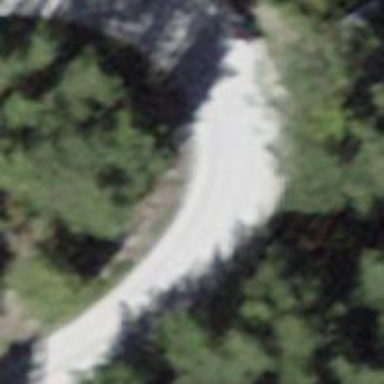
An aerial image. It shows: Concrete track with grade 1 tracktype.